Question: The problem is that Firefox counts newline as (
) character while Chrome count them as (
)
This is what I get in a 'textarea' with 'maxlength=10':
This are charcters for
'''
1234
5
6
7
'''
This are charcters for
'''
1234
5
6
'''
The problem comes when trying to validate the form. If I have for example the following text
'''
012345
678
'''
In the validation passes and the data is saved, but when I try to do the same in it shows a warning, and prevents it from sending the form.
.

I think this validation messages are new in Chrome or at least I haven't see them before
Here is an <URL>. To reproduce it in , you should write a string with 10 charcters then delete 1 and press enter to add a new line.
Here is an example of how JavaScript counts <URL>.
Don't know which one is the correct value for new line (1 or 2). But since the database (Postgres in my case) and JavaScript consider it as character, I would like to know if there is a way to make to do the same.
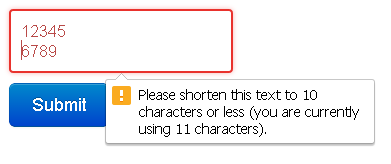
Answer: I didnt find any solution to make the maxlength atribute to work the same way in all browsers, and I think is because its relative new. So I decided to go for javascript.
Googling a little I found this <URL>
It has some parameters to set the maxlength, feedback text, background change when full, between others. The website has very good documentation and a lot of examples.

It's highly customisable, for example here is mine

This is the only code I used plus some css.
'''
<script type="text/javascript" src="jquery.plugin.js"></script>
<script type="text/javascript" src="jquery.maxlength.js"></script>
<script>
$(function() {
$('.t_tresc').maxlength({
showFeedback: true,
feedbackText: '{c} / {m} max.',
overflowText: '{c} / {m} max!',
feedbackTarget: '#targetFeedback$name',
max: $max_length,
truncate: false,
onFull: null
});
});
</script>
'''